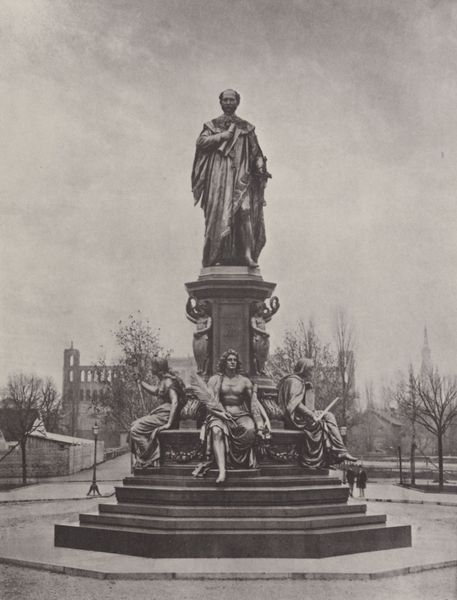
Titel: München, Maximilianstraße - Denkmal König Maximilians II.
Künstler: Joseph Albert
Standort: München
Institution: Geheimes Hausarchiv
Schlagwörter: baum, feder, fuß, himmel, kopf, mann, nackt, umhang, weiß, wolken, bäume, frauen, menschen, sitzen, stadt, brust, fenster, frau, geste, grau, hintergrund, hut, hüte, lampen, laterne, laternen, männer, paris, schwarz, strasse, säule, gebäude, haus, park, schloss, weg, alt, bart, falten, gesicht, haupt, sockel, stehen, kalt, brücke, kirche, figur, gewand, haare, mantel, sitzend, stehend, girlande, locken, brunnen, kirchturmspitze, engel, putto, ranken, skulptur, statue, beine, deutschland, bein, füße, schrift, papier, fassade, pflaster, dorf, mauer, allee, kahl, winter, fußgänger, platz, bank, eiffelturm, figuren, krieg, treppe, treppen, zerstörung, grazien, muskeln, dichter, glatze, leuchter, aufgang, stufe, stufen, socke, podest, gehrock, oberkörper, foto, fotografie, photographie, ruine, berlin, höhe, bayern, münchen, kälte, denkmal, druck, schwert, denker, ruinen, herrscher, allegorie, kranz, mythologie, sieg, halbglatze, neu, girlanden, photo, rolle, talar, skulpturen, toga, musen, antlitz, schreiten, heiliger, schriftrolle, gelehrter, kränze, postament, postkarte, putten, bote, tunika, putti, sieger, acht, achteckig, fot, herscher, zepter, verkündigung, römisch, standbild, monument, bildhauer, tonsur, note, skultpur, maximilian, maximilianstraße, stele, landtag, maximilianeum, öffentlich, polygonal, innenstadt, paltz, mahnmal, winer, dresten, nornen, pelerine, beifiguren, hut hüte, maximilan, peblos, phtographie, plaz, siegesdenkmal, spatziergänger, straßenleterne, latenre, #winter, gelehte